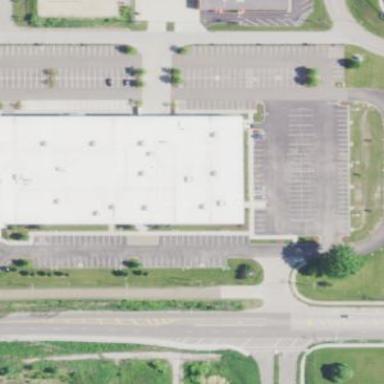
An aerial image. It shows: Commercial building.